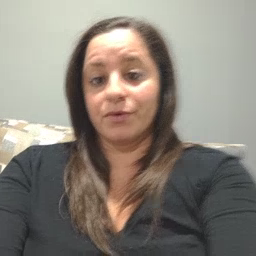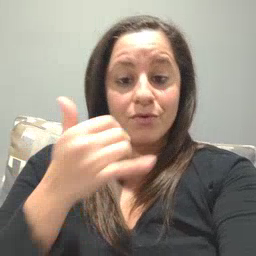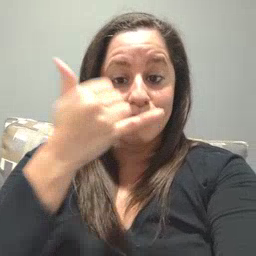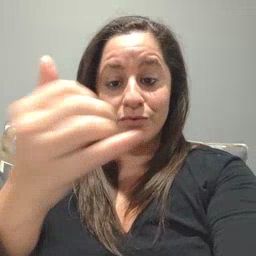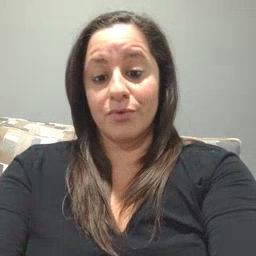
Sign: callonphone